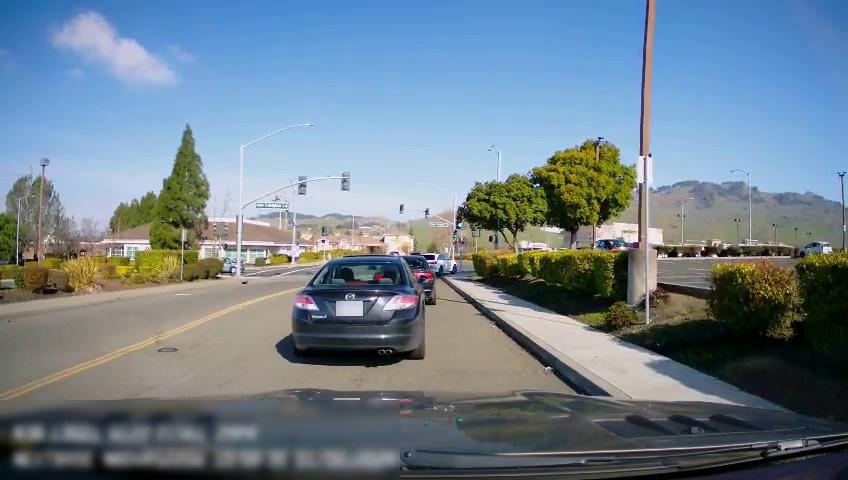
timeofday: Day
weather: Sunny
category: Drivable Space
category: Vehicles | Car
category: Vehicles | Car
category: Vehicles | Car
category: Vehicles | Car
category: Vehicles | Car
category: Vehicles | Car
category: Lanes | Current Lane
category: Lanes | Alternate Lane
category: Traffic | Signs
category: Traffic | Lights
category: Traffic | Lights
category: Traffic | Lights
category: Traffic | Signs
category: Traffic | Signs
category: Traffic | Lights
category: Traffic | Lights
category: Traffic | Signs
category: Traffic | Lights